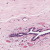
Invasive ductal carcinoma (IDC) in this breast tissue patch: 0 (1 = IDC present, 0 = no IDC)